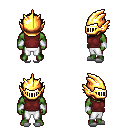
a pixel art fantasy rpg character, male body template, orc, green skin, maroon sleeveless shirt, white pants, gray bangs hairstyle, gold helm, white cloth bracers, white slippers, four views (front, back, left, right), 2x2 character sprite sheet, small pixel art, hard edges, no anti-aliasing